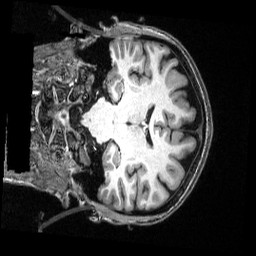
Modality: T1w
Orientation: coronal
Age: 30
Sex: female
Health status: healthy
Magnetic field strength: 3 T
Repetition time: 2.53 s
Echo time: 0.00331 s